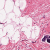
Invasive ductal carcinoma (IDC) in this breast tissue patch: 0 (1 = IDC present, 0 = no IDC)